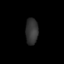
Tissue: skin
Cell type: Epithelial cells
Senescence score: 0.2829
Nuclear area (px): 324
Mean DAPI intensity: 51.392